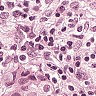
Metastatic tissue present: yes